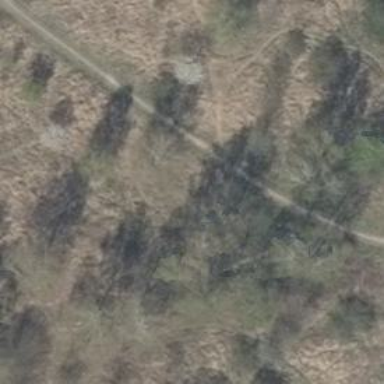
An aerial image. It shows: Path on the ground.